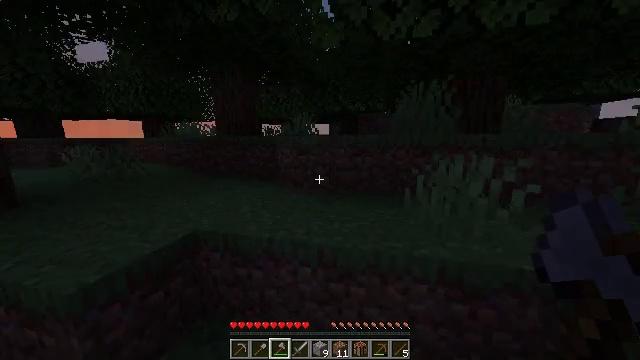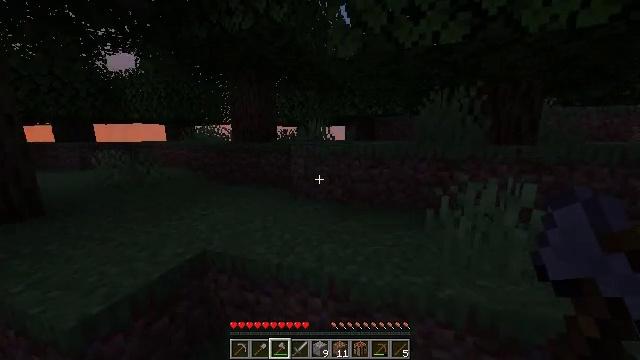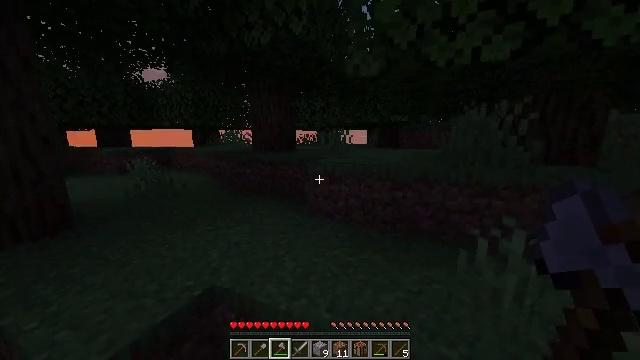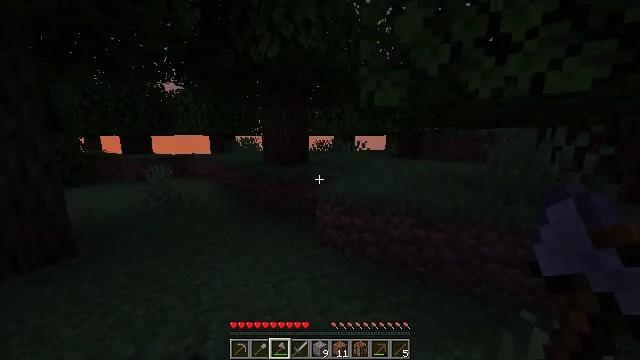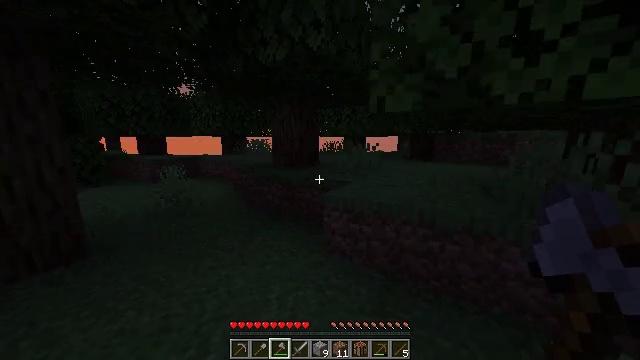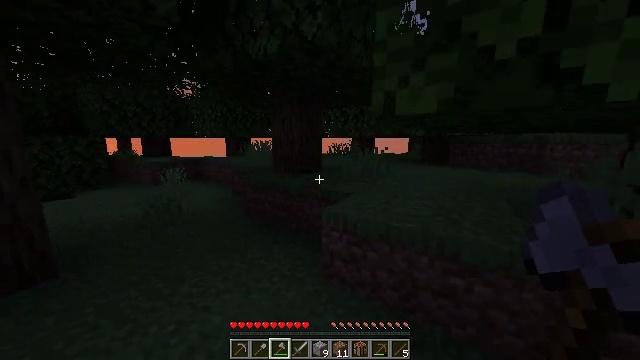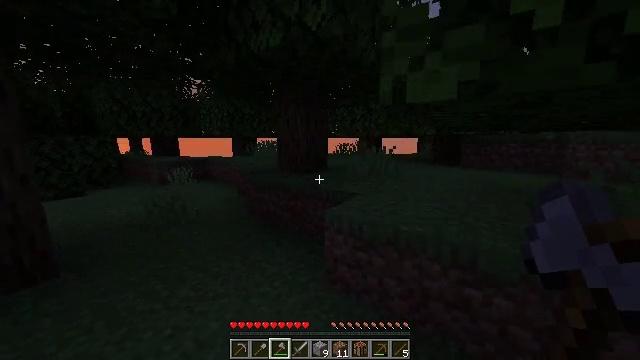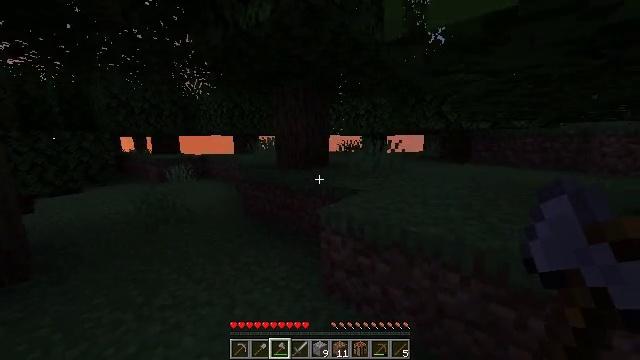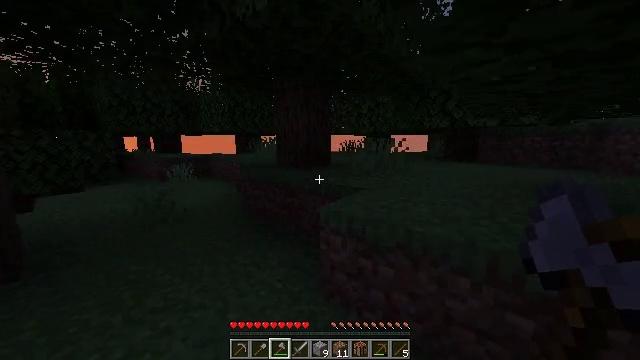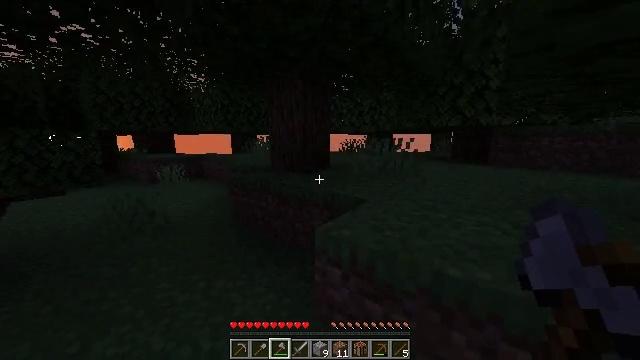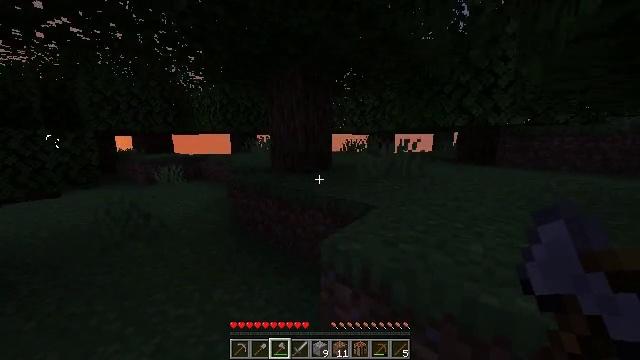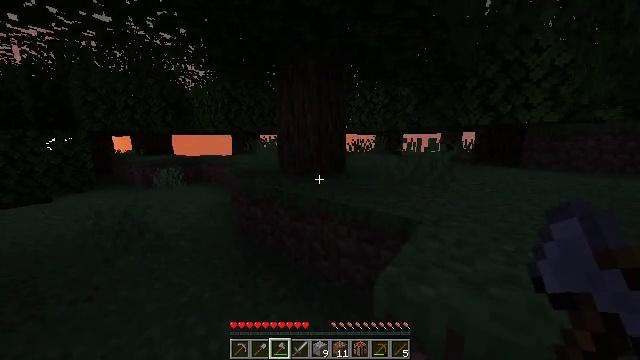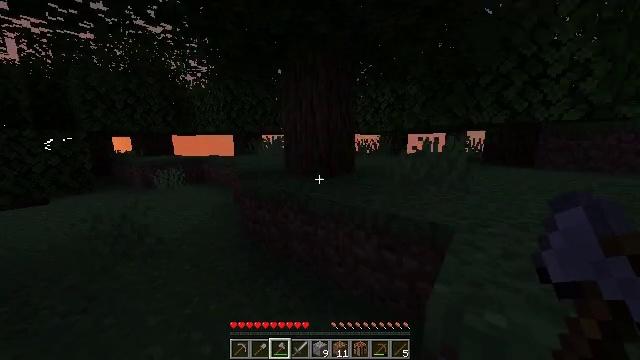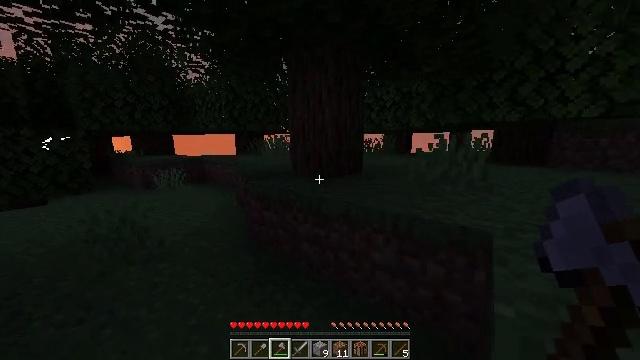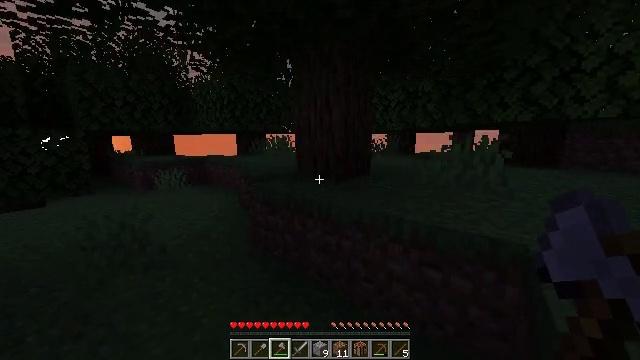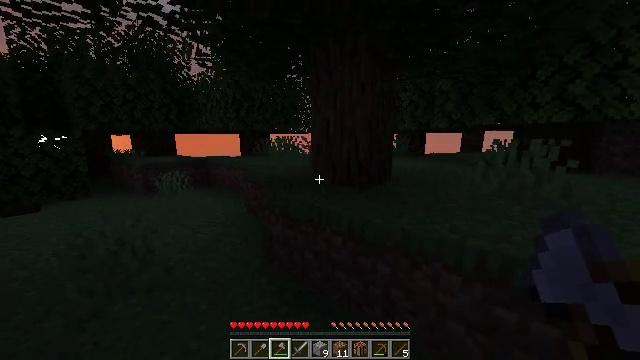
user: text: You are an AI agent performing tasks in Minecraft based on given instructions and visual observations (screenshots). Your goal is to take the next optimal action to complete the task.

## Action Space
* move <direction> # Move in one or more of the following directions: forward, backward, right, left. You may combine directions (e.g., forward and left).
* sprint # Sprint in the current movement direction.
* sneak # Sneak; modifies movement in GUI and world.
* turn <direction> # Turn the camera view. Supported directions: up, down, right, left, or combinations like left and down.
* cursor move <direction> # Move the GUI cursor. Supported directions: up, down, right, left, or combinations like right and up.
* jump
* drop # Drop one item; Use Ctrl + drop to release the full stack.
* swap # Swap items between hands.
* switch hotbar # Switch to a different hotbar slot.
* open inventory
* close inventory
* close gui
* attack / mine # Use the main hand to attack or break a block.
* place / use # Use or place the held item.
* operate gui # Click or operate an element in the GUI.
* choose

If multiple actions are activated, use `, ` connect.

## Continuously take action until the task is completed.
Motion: motion action
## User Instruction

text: Kill mobs in the water.
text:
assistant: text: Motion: move forward, sprint, turn left, jump
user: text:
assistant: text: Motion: move forward, sprint, turn left, jump
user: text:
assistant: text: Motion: move forward, sprint, turn left
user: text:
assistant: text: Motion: move forward, sprint, turn left
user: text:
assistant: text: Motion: move forward, sprint, turn left
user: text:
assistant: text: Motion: move forward, sprint, turn left
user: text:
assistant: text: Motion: move forward, sprint, turn left
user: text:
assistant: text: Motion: move forward and move left, sprint
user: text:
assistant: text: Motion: move forward and move left, sprint
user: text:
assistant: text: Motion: move forward and move left, sprint
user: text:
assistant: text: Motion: move forward and move left, sprint
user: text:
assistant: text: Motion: move forward and move left, sprint
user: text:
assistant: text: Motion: move forward and move left, sprint
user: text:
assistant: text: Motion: move forward and move left, sprint
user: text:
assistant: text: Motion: move forward and move left, sprint
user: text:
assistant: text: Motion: move forward and move left, sprint
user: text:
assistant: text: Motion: move forward and move left, sprint
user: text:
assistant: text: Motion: move forward and move left, sprint
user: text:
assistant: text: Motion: move forward and move left, sprint
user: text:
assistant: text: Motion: move forward and move left, sprint, turn right
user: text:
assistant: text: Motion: move forward and move left, sprint, turn right
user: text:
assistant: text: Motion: move forward and move left, sprint, turn right
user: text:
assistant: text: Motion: move forward and move left, sprint, turn right
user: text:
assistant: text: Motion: move forward and move left, sprint, turn right
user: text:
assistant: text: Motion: move forward and move left, sprint
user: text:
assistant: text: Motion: move forward and move left, sprint, turn right
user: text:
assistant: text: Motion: move forward and move left, sprint, turn right
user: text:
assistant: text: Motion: move forward and move left, sprint, turn right
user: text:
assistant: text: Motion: move forward, sprint, turn right
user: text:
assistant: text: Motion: move forward, sprint, turn right, jump